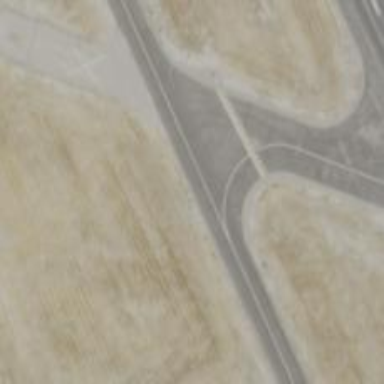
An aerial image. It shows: View of taxiway at the airport.